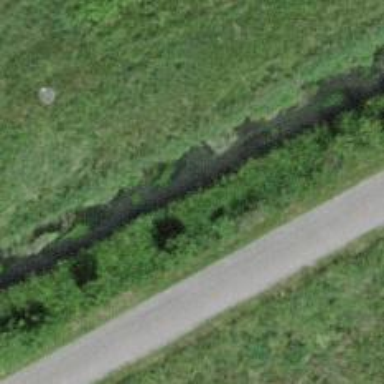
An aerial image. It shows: Ditch serving as waterway.